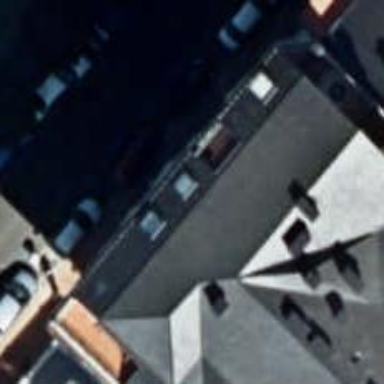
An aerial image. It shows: Restaurant.